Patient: sex M, age 34
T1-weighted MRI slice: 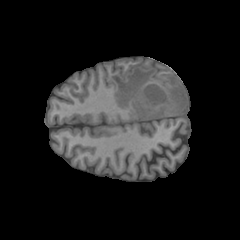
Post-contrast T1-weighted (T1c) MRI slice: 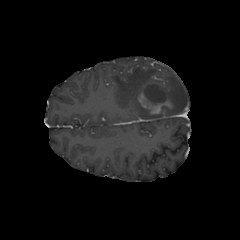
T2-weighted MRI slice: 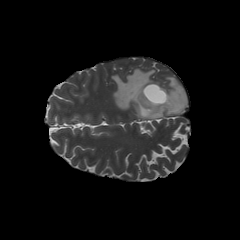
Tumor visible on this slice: yes
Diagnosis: Astrocytoma, IDH-mutant
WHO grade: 3